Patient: sex M, age 48
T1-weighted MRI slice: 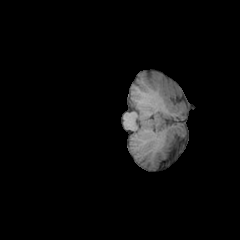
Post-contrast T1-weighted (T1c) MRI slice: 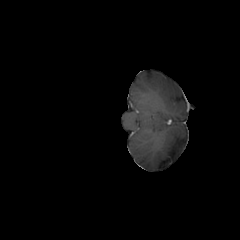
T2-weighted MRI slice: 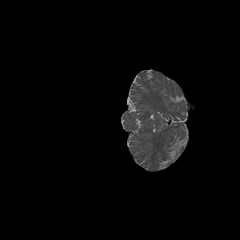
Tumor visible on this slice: no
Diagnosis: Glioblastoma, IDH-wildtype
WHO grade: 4